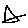
Label: triangle